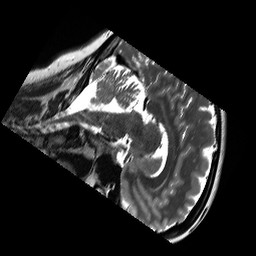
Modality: T2w
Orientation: sagittal
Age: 27
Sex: female